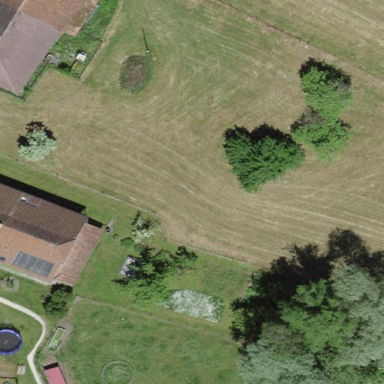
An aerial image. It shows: Farmyard area.